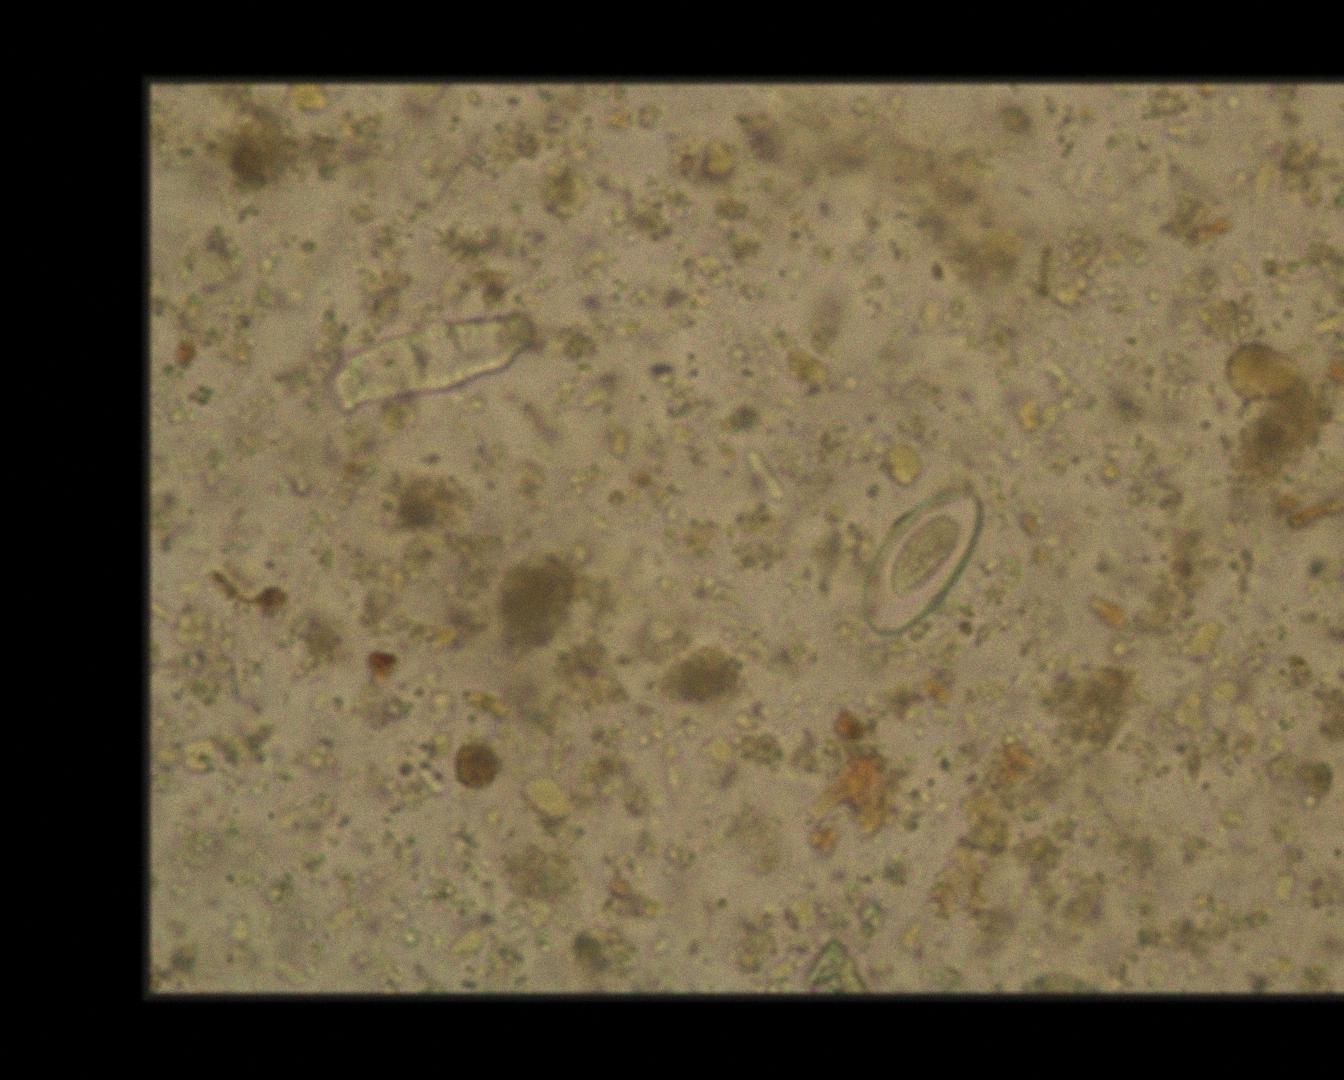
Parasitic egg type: Enterobius vermicularis